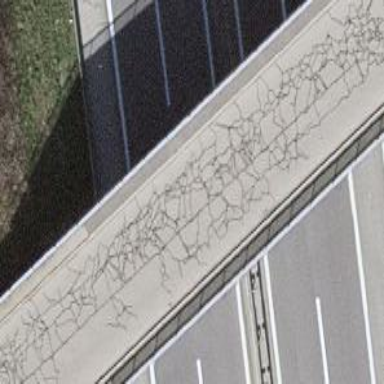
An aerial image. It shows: Bridge with beam structure.